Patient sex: F
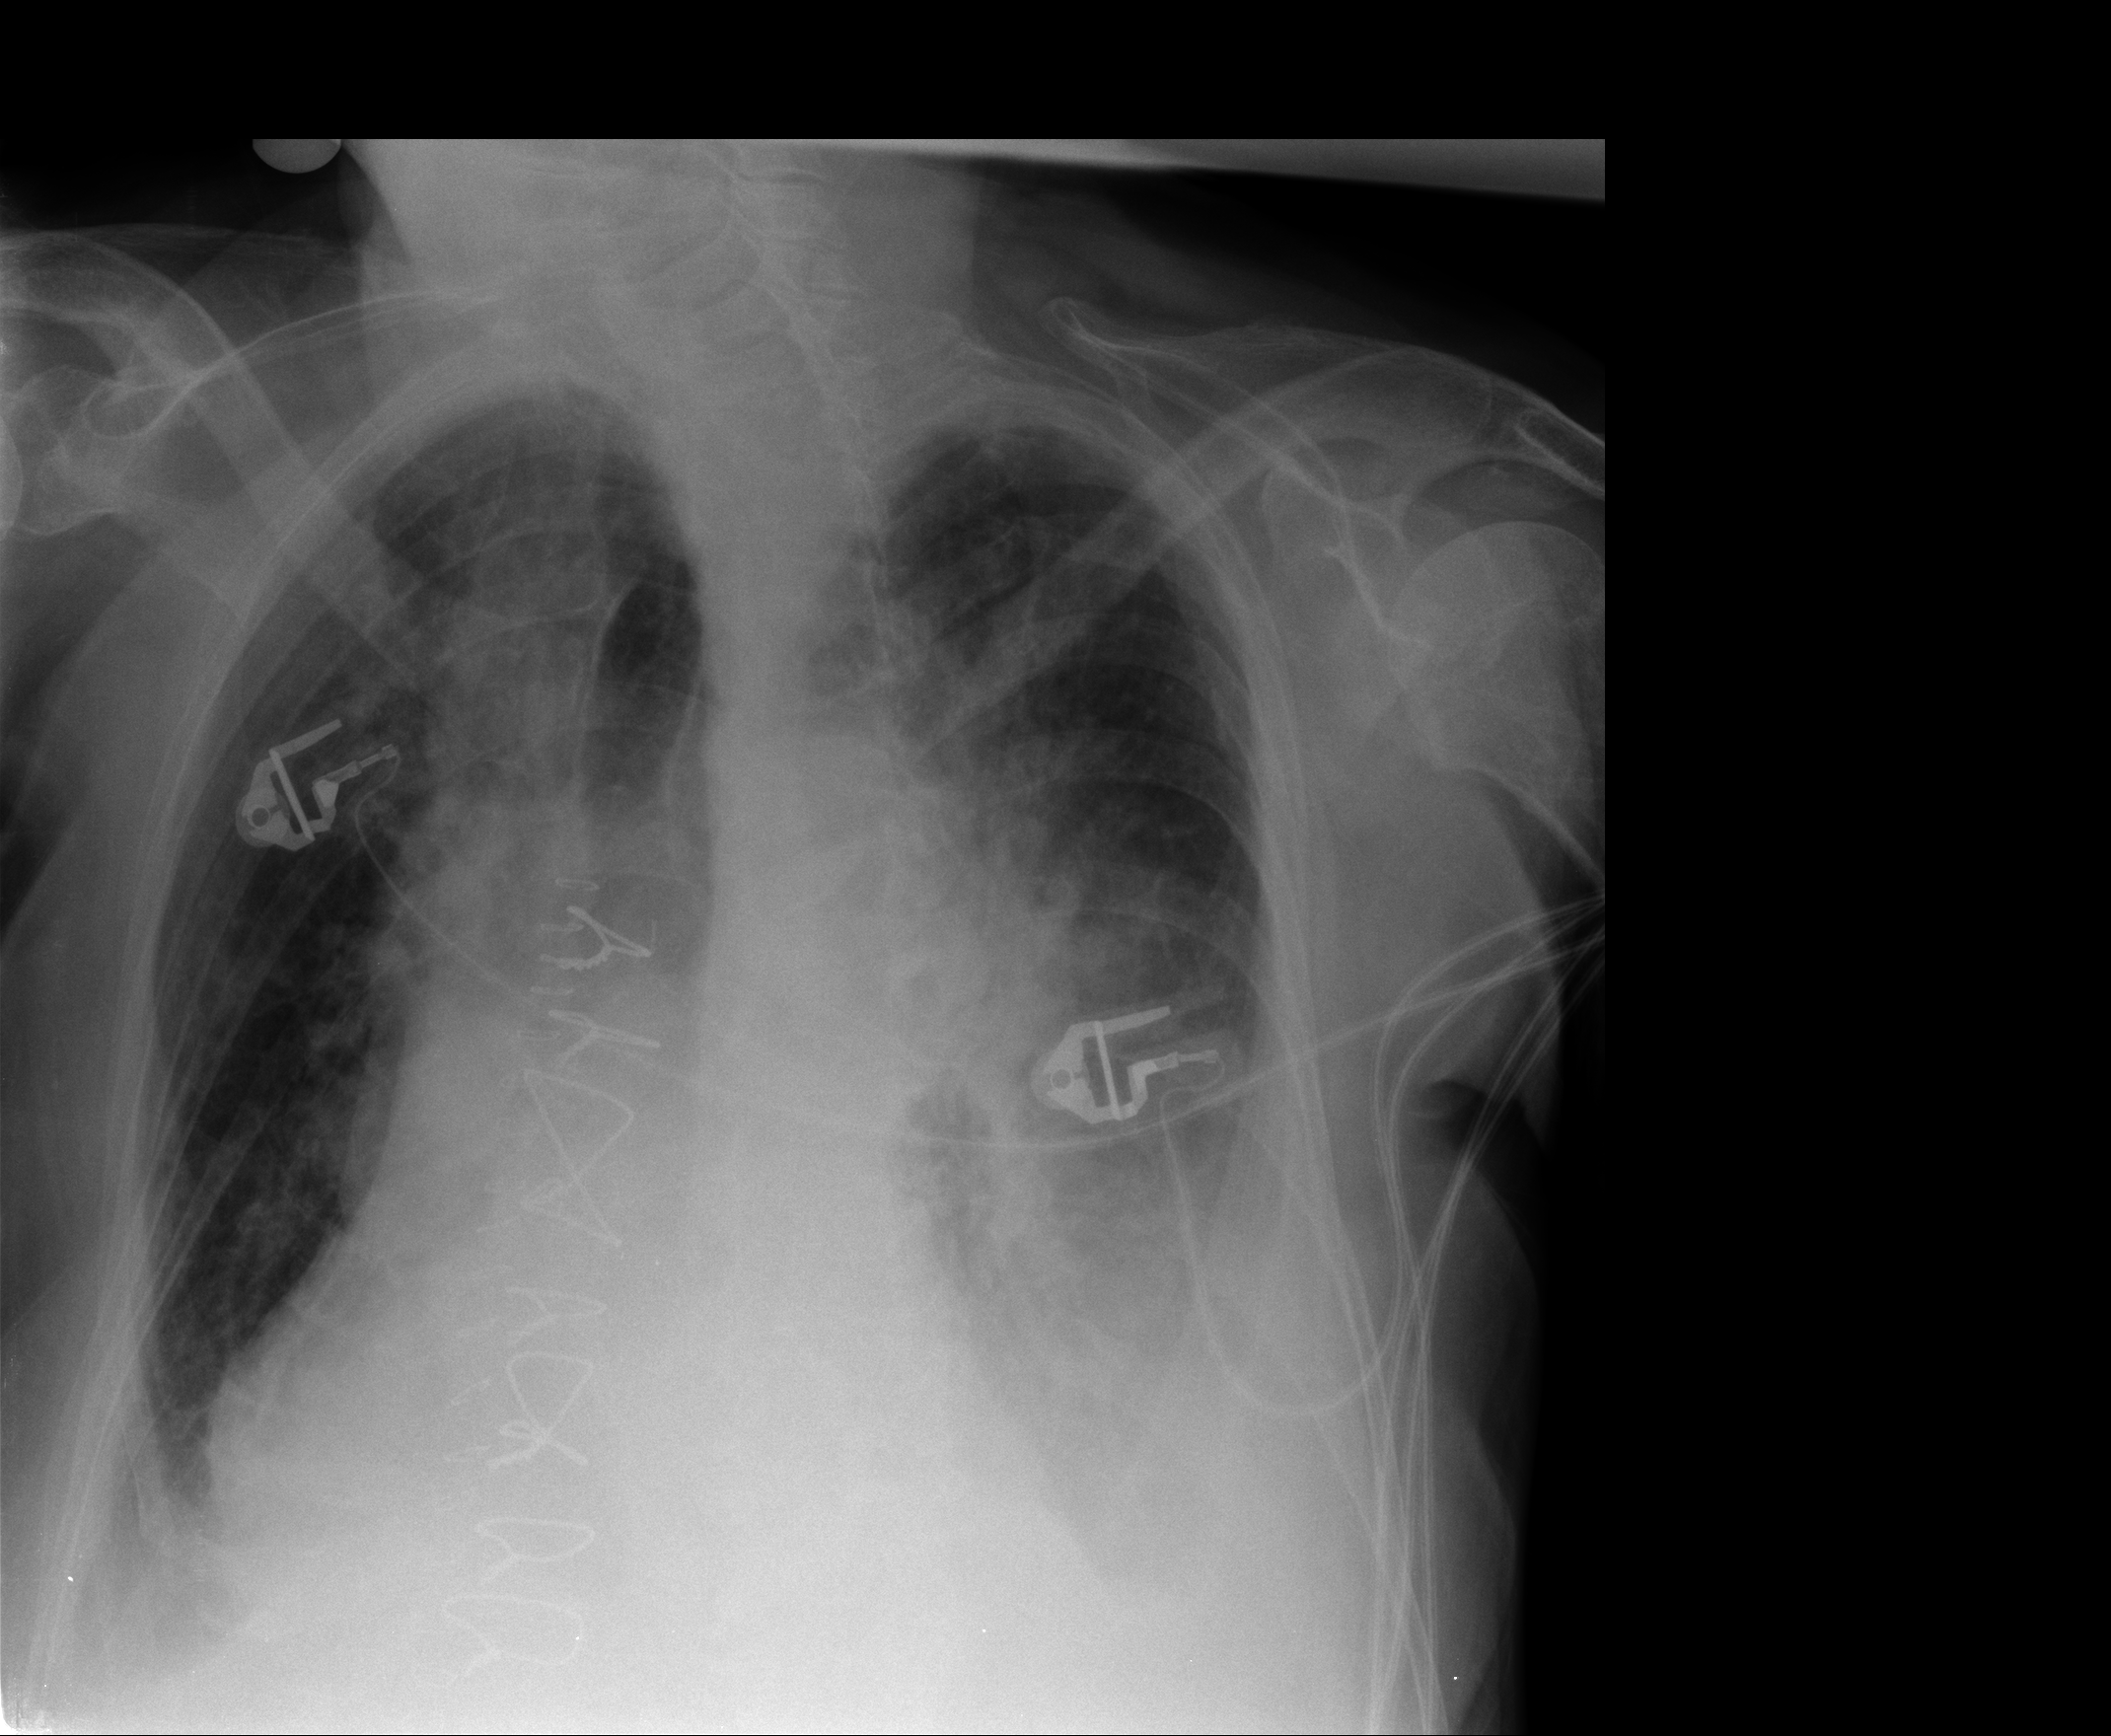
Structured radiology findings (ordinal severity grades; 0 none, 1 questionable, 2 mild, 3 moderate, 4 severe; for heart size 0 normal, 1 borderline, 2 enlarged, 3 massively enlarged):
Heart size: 2
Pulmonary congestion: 2
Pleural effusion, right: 1
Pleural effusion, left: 2
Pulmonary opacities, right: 0
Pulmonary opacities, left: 1
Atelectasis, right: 2
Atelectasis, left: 2